Chest X-ray:
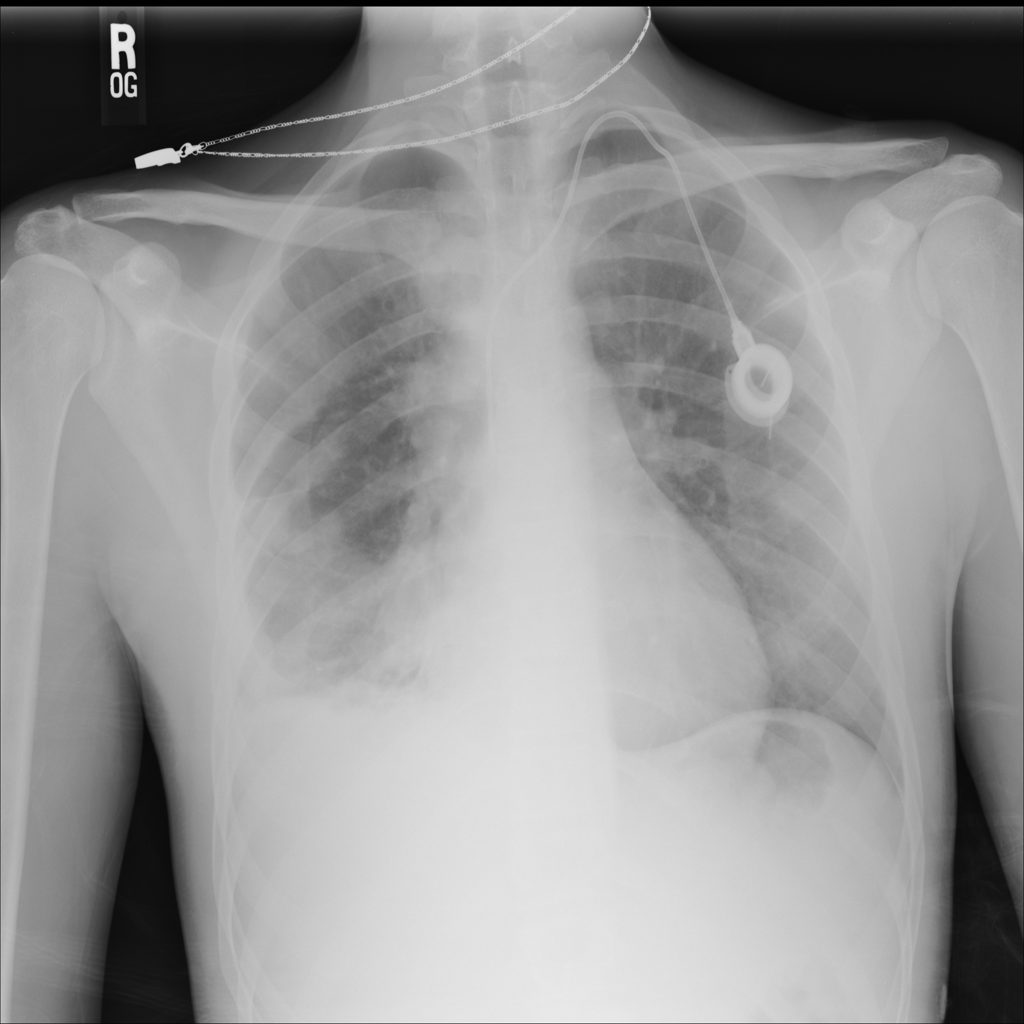
Findings: Effusion, Consolidation, Nodule
No abnormal finding: no